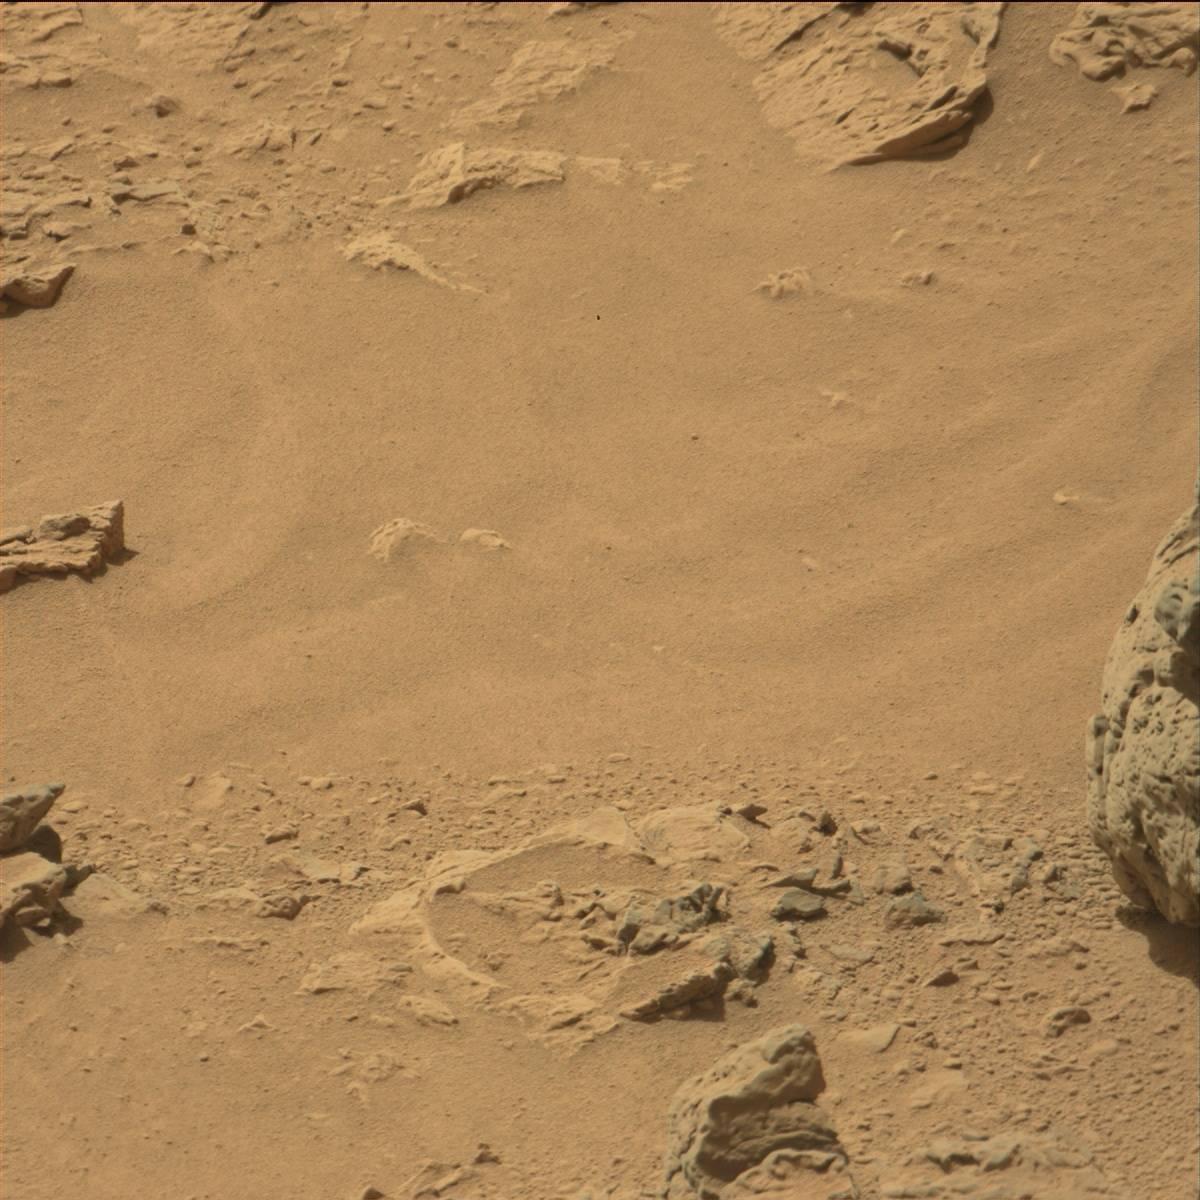
Terrain classes present: Bedrock, Sand / Soil